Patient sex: M
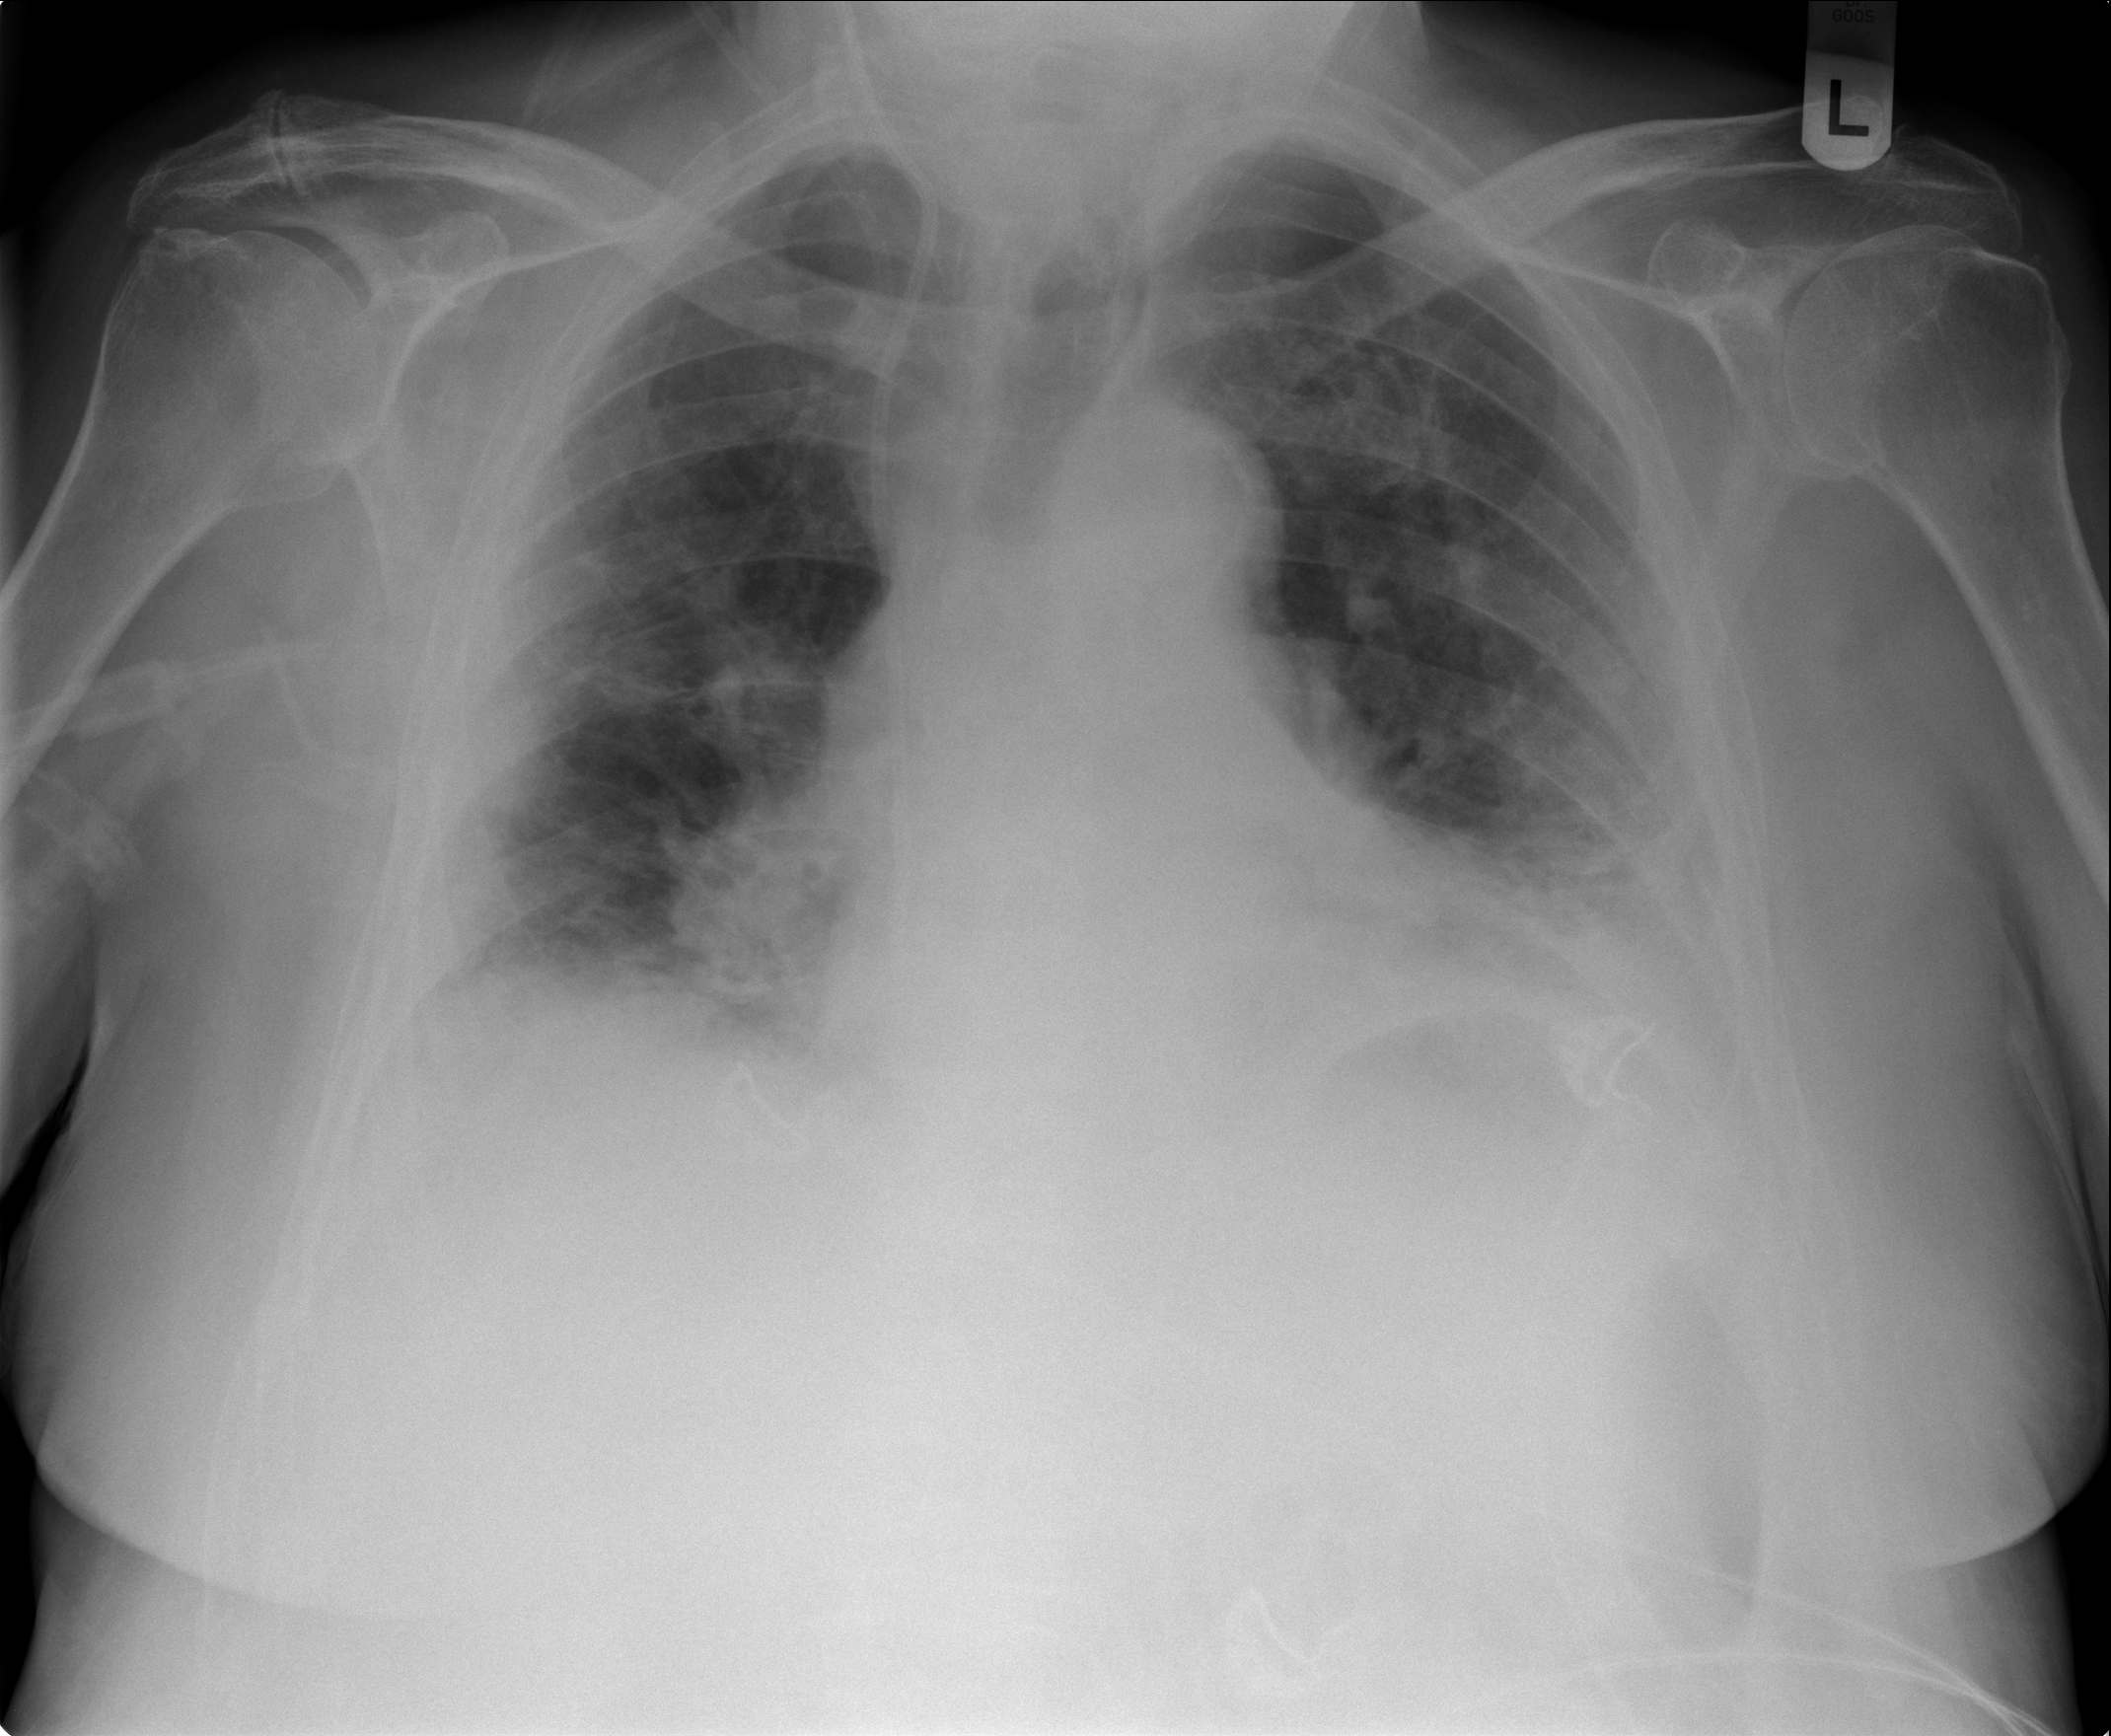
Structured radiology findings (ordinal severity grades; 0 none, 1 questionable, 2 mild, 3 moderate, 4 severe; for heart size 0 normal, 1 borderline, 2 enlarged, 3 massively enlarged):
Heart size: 0
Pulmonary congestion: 2
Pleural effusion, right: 2
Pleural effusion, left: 2
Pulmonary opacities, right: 0
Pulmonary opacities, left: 2
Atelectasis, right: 2
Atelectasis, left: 2